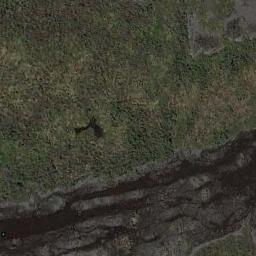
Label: wetland